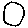
Label: circle